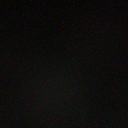
Screen state: off